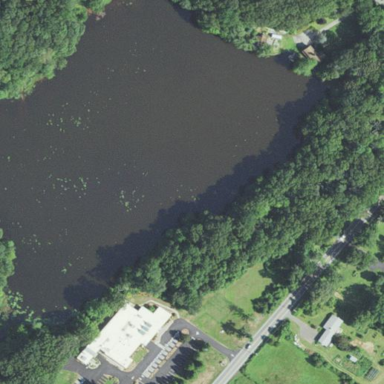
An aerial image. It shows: Peaceful pond surrounded by nature.